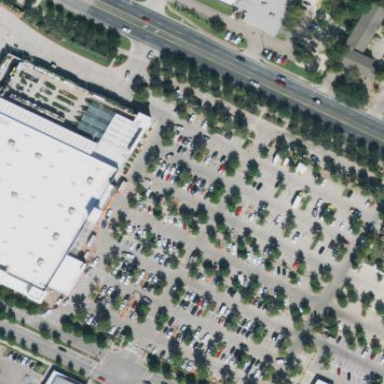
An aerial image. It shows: Retail area.